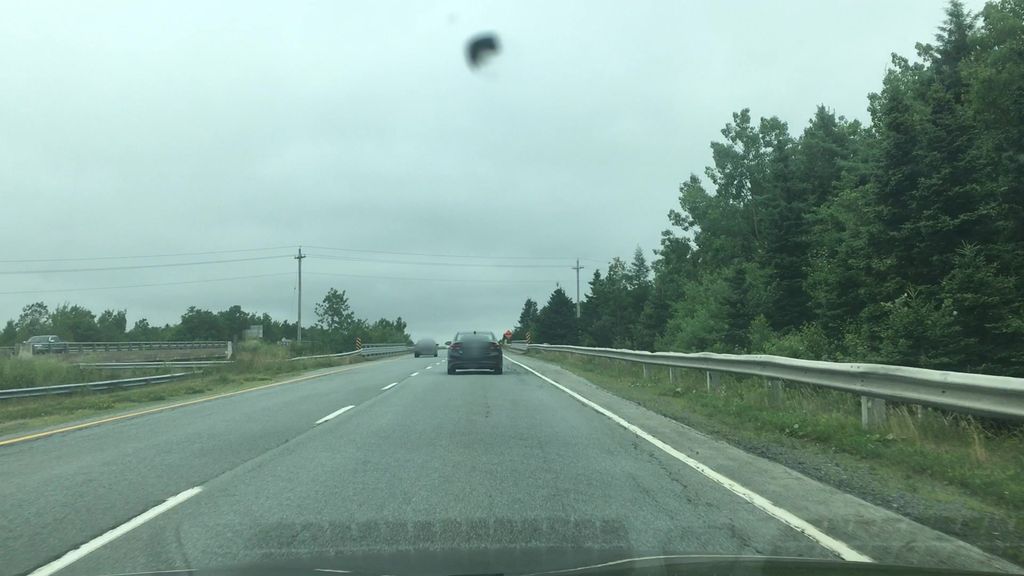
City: halifax